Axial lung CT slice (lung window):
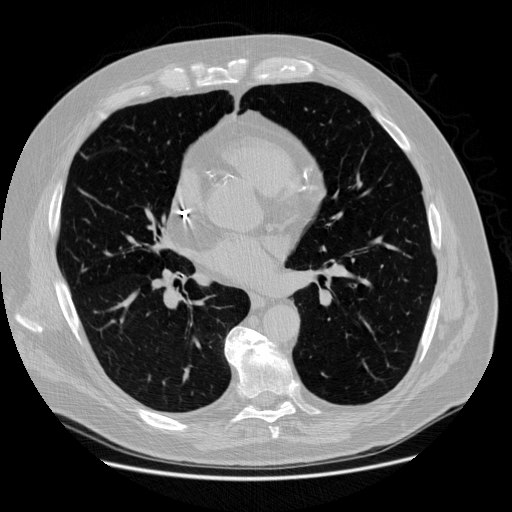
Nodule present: no